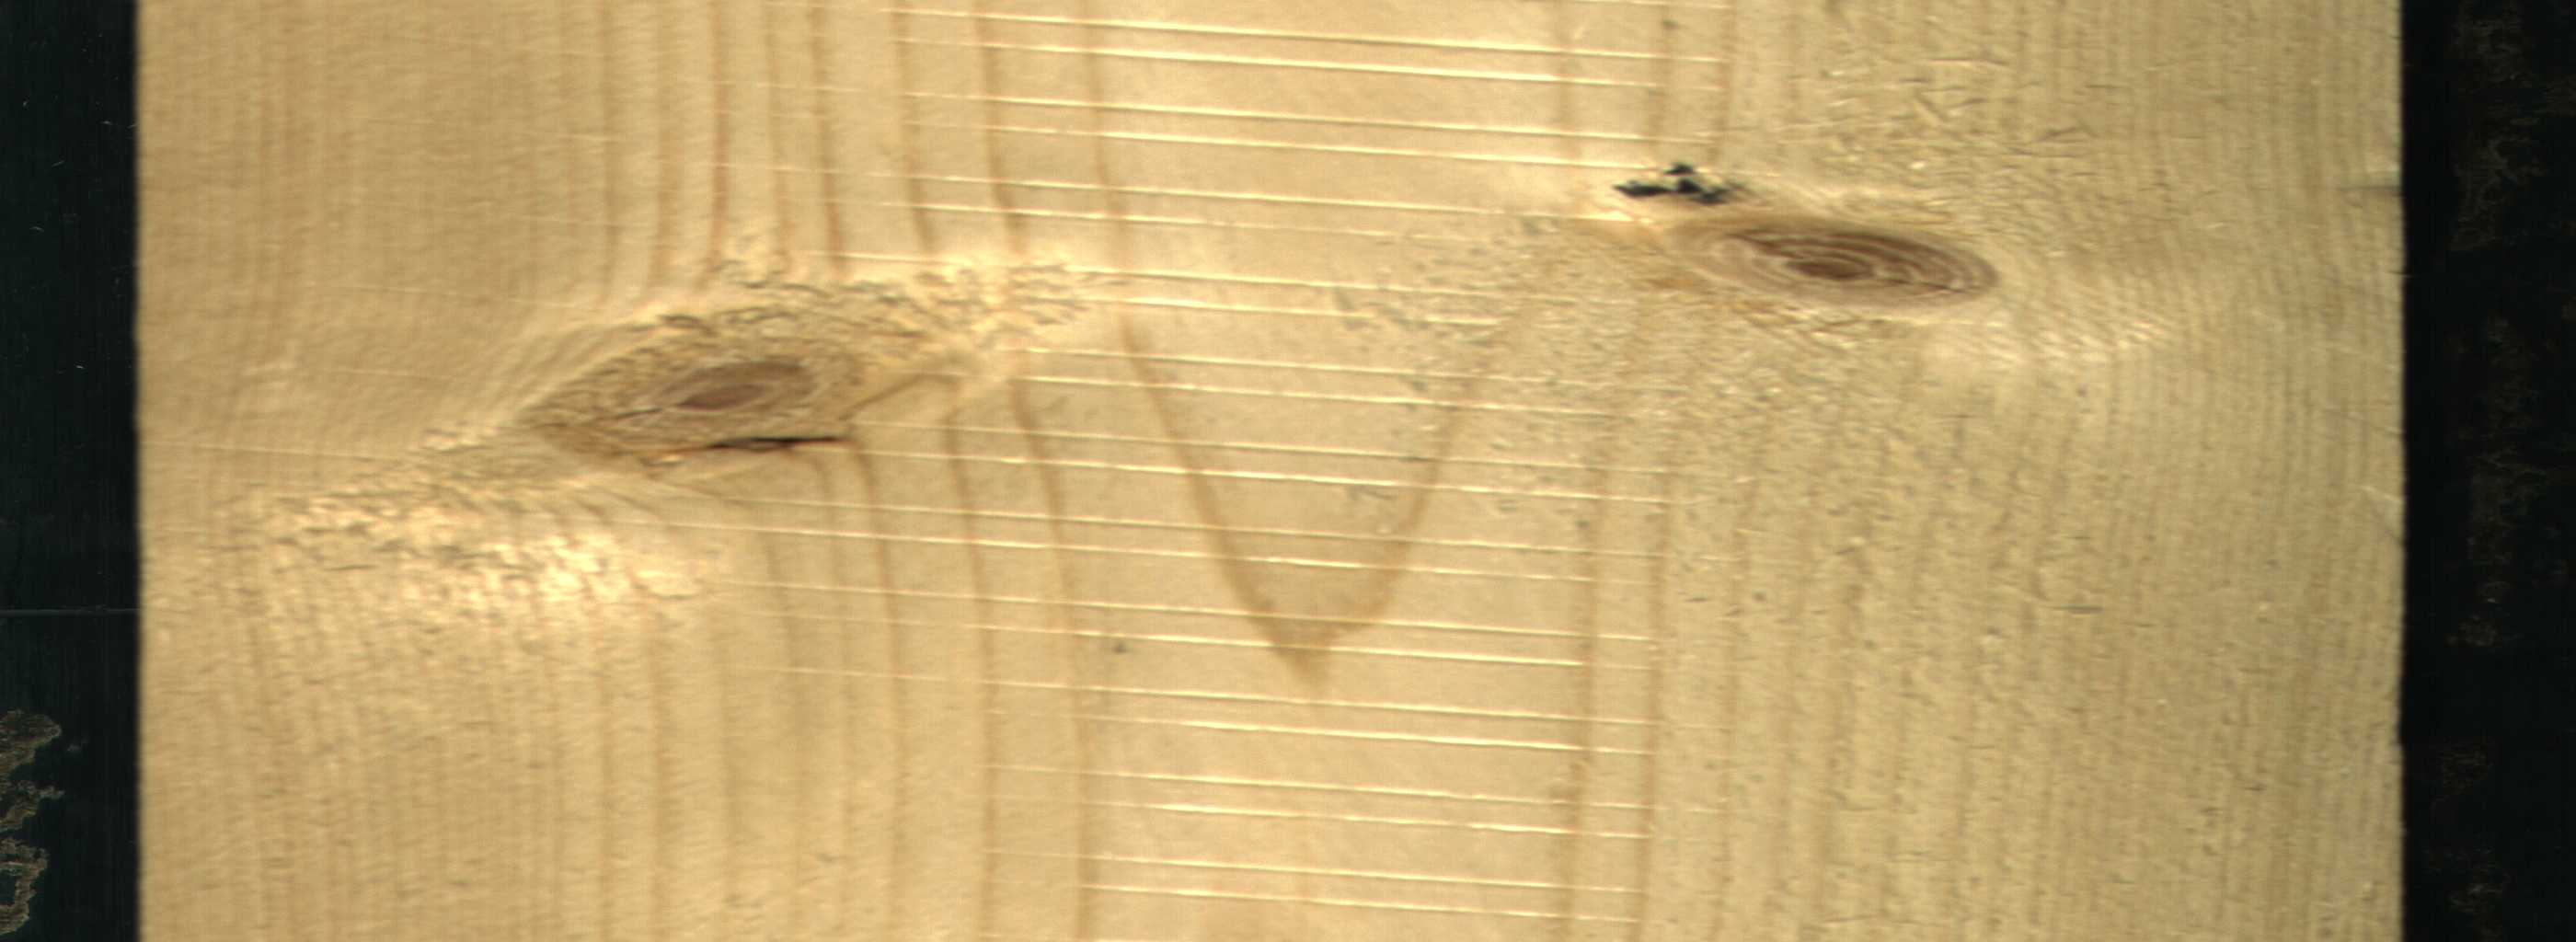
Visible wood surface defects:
Dead_Knot
Live_Knot
Live_Knot